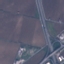
Label: Highway